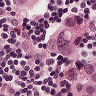
Metastatic tissue present: yes